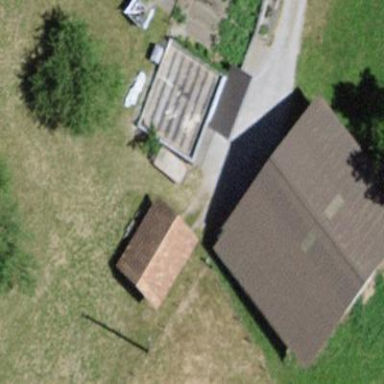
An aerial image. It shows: Rural barn.